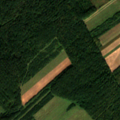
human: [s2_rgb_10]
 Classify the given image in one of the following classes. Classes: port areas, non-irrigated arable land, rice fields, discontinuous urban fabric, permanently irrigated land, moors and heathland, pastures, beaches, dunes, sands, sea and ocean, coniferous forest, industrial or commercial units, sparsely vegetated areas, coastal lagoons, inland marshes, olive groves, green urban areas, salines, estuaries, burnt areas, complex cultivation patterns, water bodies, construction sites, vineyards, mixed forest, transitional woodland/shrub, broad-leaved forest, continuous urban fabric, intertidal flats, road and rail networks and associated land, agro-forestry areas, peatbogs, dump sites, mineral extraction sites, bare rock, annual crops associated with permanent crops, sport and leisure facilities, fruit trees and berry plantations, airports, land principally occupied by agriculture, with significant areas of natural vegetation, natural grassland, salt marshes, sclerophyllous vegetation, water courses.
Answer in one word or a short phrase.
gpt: non-irrigated arable land, pastures, mixed forest